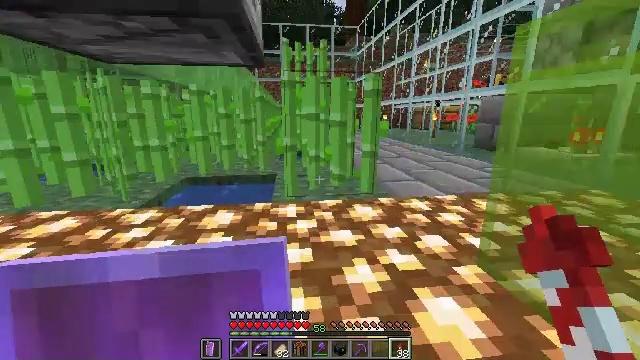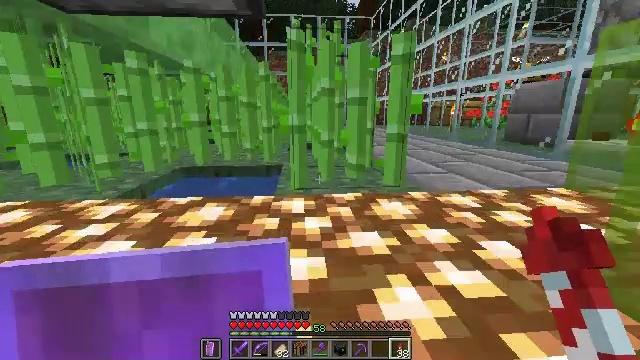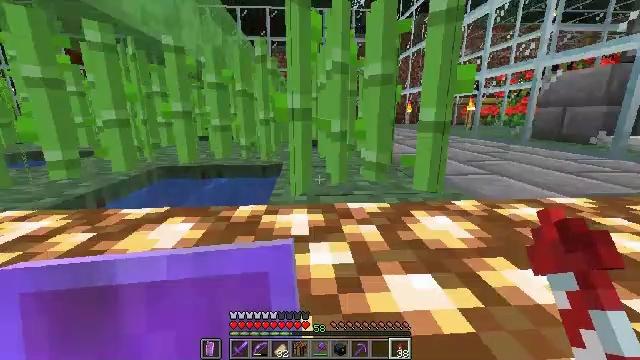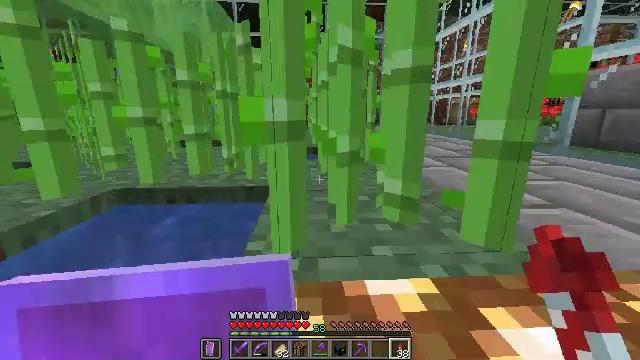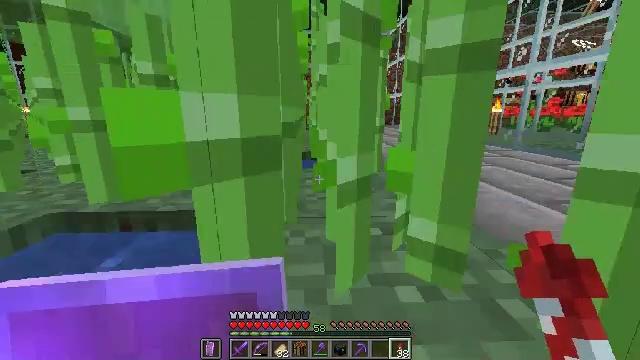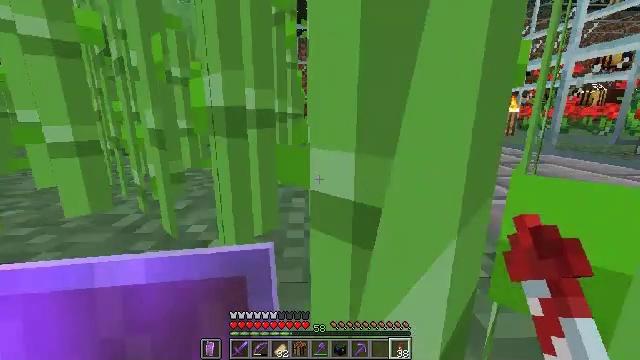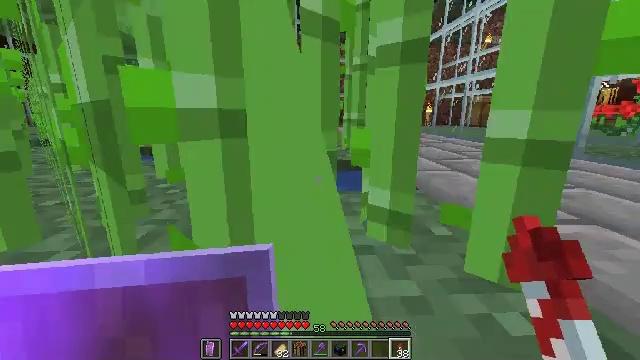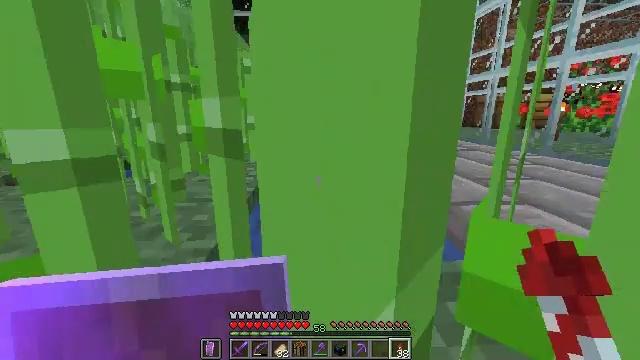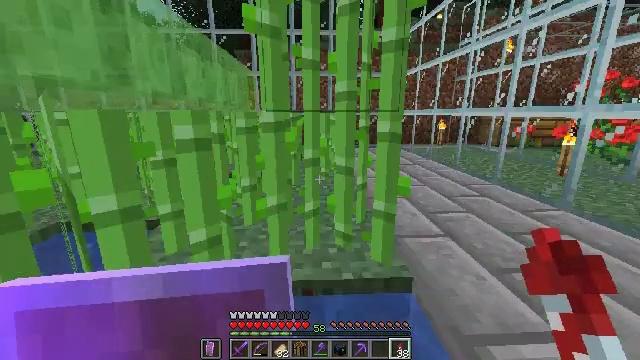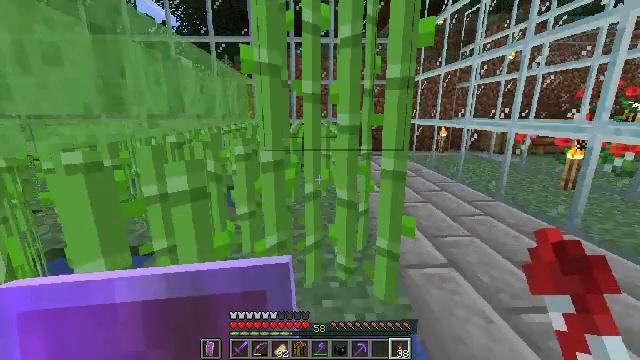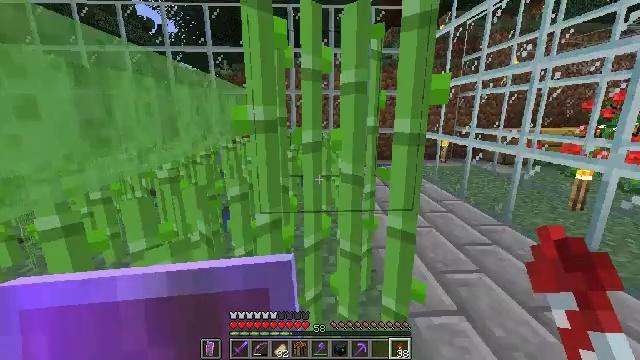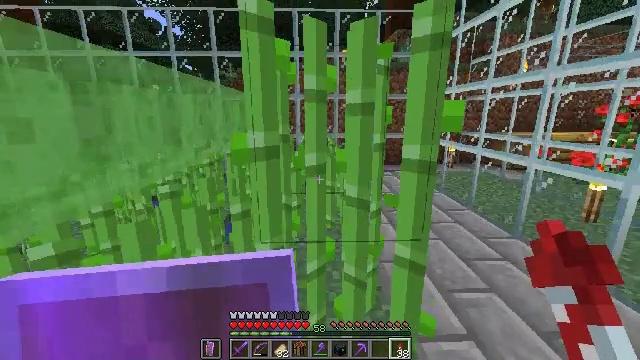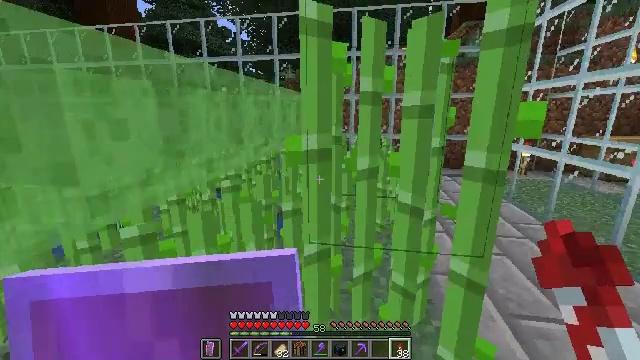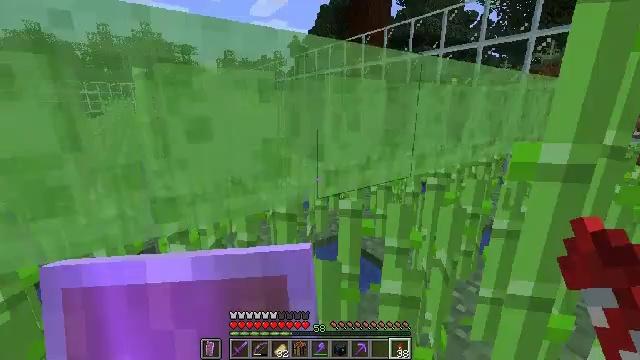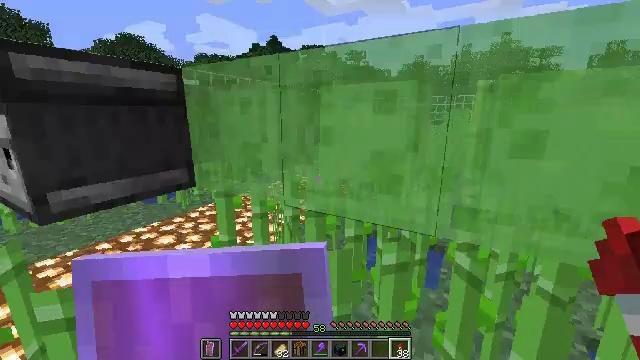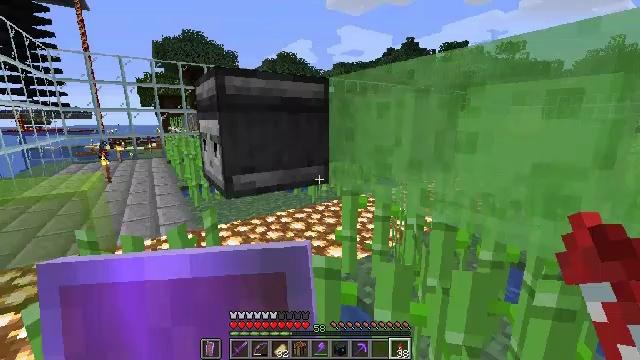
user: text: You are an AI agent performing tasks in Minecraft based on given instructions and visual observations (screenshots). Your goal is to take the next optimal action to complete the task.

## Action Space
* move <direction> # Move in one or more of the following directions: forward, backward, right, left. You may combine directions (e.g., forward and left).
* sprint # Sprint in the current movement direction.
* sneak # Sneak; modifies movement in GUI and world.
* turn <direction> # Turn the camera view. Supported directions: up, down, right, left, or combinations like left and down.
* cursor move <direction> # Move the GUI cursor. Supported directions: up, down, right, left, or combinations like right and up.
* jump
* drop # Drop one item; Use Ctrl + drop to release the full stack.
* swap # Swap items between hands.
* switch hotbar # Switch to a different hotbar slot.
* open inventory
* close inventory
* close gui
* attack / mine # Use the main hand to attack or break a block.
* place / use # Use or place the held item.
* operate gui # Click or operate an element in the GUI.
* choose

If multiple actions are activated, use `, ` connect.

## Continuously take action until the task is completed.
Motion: motion action
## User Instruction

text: Gather slime blocks for crafting purposes.
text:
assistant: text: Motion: turn left
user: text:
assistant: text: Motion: turn left
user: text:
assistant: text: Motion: no_op
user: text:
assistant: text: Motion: no_op
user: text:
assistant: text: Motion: no_op
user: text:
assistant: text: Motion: no_op
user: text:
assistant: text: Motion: no_op
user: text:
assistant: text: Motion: no_op
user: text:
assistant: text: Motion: no_op
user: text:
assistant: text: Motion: no_op
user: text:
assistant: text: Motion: turn left
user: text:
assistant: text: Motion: turn left
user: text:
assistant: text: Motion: turn left and down
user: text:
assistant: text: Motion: turn left and up
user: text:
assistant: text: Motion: move left, turn left
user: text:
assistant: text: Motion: move left
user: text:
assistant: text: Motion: move left
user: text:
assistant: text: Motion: move forward and move left
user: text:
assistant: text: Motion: move forward and move left
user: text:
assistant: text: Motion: move forward and move left
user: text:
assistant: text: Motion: move forward and move left
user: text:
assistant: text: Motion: move forward and move left
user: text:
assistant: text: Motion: move forward and move left
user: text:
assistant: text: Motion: move forward and move left, turn right
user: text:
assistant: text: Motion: move forward and move left, turn right
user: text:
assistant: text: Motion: move forward and move left, turn right
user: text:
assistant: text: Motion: move forward and move left
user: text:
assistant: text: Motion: move forward and move left
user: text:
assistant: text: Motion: move forward and move left, turn right
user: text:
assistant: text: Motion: move forward and move left, turn right